Question: I'm wondering if any knows how to disable the month/year navigation button on the Angular UI datepicker (<URL>.
We want to disable the ability for users to click on the "Month/Year" text in between the navigation arrows and can't figure it out.

Our current config options look like this:
'''
$scope.dateOptions = {
'year-format': "'yyyy'",
'starting-day': 0,
'show-weeks': false
};
'''
Our html looks like this:
'''
<span datepicker-popup="shortDate" ng-model="currentDate" is-open="isDatePickerOpen" datepicker-options="dateOptions" show-button-bar="false" ng-click="openDatePicker($event)"></span>
'''
Has anyone figured this out?
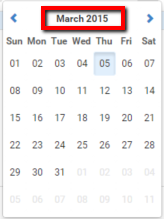
Answer: You can use the max-mode property and set it to day and will disable that button.
'''
<datepicker max-mode="day" ng-model="dt"></datepicker>
'''
Have a look here: <URL>